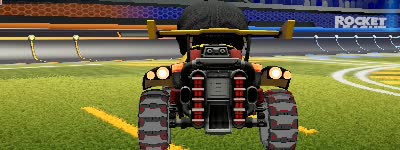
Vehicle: octane